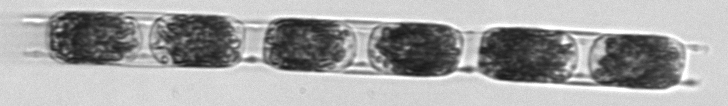
Label: Hemiaulus